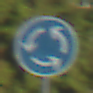
Verkehrszeichen: Kreisverkehr
Umgebung: Outdoor, Suburban
Tageszeit: SunriseSunset
Wetter: PartlyCloudy
Licht: Natural
Jahreszeit: NotSpecified
Kontrast: MediumContrast